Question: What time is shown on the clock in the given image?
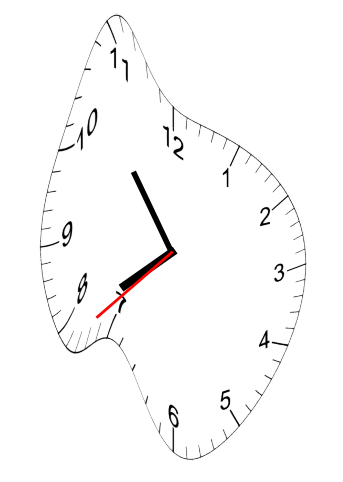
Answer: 07:53:38